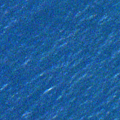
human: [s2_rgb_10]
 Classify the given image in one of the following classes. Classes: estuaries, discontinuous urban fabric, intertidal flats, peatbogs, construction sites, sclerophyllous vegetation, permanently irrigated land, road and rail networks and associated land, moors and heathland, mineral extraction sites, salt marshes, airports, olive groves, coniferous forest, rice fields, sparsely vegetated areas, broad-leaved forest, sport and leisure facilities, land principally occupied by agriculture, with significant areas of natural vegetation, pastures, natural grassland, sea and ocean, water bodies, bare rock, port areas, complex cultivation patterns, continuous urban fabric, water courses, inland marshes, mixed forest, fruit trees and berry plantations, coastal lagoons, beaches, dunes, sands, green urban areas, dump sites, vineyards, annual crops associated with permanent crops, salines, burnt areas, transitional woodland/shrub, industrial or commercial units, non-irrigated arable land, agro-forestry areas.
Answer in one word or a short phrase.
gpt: sea and ocean